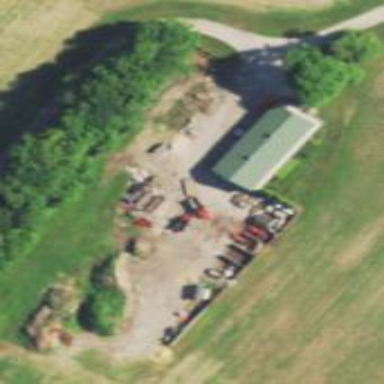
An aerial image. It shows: Farmyard area.